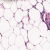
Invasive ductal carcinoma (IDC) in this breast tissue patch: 0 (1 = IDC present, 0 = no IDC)